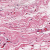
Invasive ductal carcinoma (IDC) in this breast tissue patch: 0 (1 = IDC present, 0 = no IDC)